Question: Hi i want to make a customized input text box like this image:

I search many articles but found nothing to do this so please help me
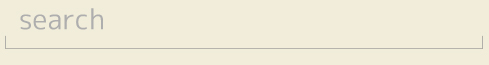
Answer: This is not a new answer. But some modification to answer of @alvaro-menendez to make it more compact and generic.
'''
div {
position:relative;
display:inline-block;
margin:50px;
}
input[type="text"] {
width:300px;
padding:10px;
outline:0;
border:0;
background-color: #eee;
}
.preinput {
position:absolute;
z-index:-1;
display:block;
bottom:-1px;
left:-1px;
border-bottom:1px solid #999;
border-right:1px solid #999;
border-left:1px solid #999;
width:100%;
height:20px;
}
'''
'''
<div>
<span class="preinput"></span>
<input type="text" placeholder="Search" />
</div>
'''